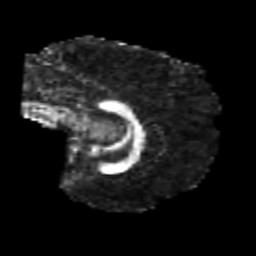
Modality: FA
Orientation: sagittal
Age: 21
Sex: female
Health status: healthy
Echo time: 0.074 s